Question: I tried using -resetStandardUserDefaults, I tried removing the plist file, none of those really do what I need. I want to reset my preferences completely, as if the app re-installed. Is there a good solution to this?
I tried :
'''
NSString *appDomain = [[NSBundle mainBundle] bundleIdentifier];
[[NSUserDefaults standardUserDefaults] removePersistentDomainForName:appDomain];
'''
But Xcode complains. Apparently, it doesn't like that the plist file has disappeared.
This is Xcode's error :

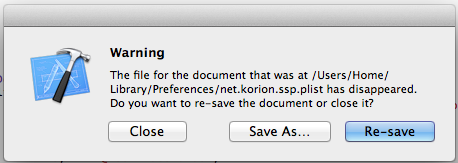
Answer: You can ask 'NSUserDefaults' for all the available keys, and loop in order to removes them:
'''
NSDictionary * allObjects;
NSString * key;
allObjects = [ [ NSUserDefaults standardUserDefaults ] dictionaryRepresentation ];
for( key in allObjects )
{
[ [ NSUserDefaults standardUserDefaults ] removeObjectForKey: key ];
}
[ [ NSUserDefaults standardUserDefaults ] synchronize ];
'''